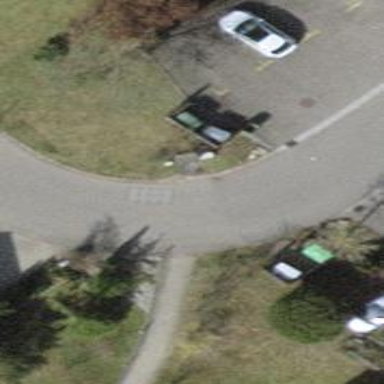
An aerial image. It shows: Street cabinet of man-made origin.